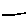
Label: line